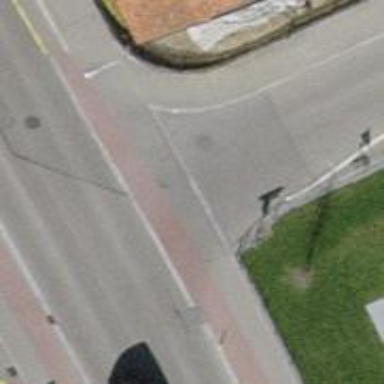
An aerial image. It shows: Asphalt road designated as cycleway. Both the cycleway and the footway have asphalt surfaces.